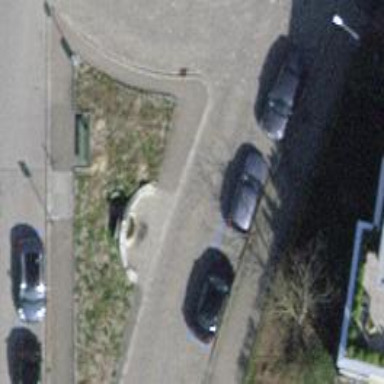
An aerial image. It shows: Unmarked crossing on footway with sett surface.